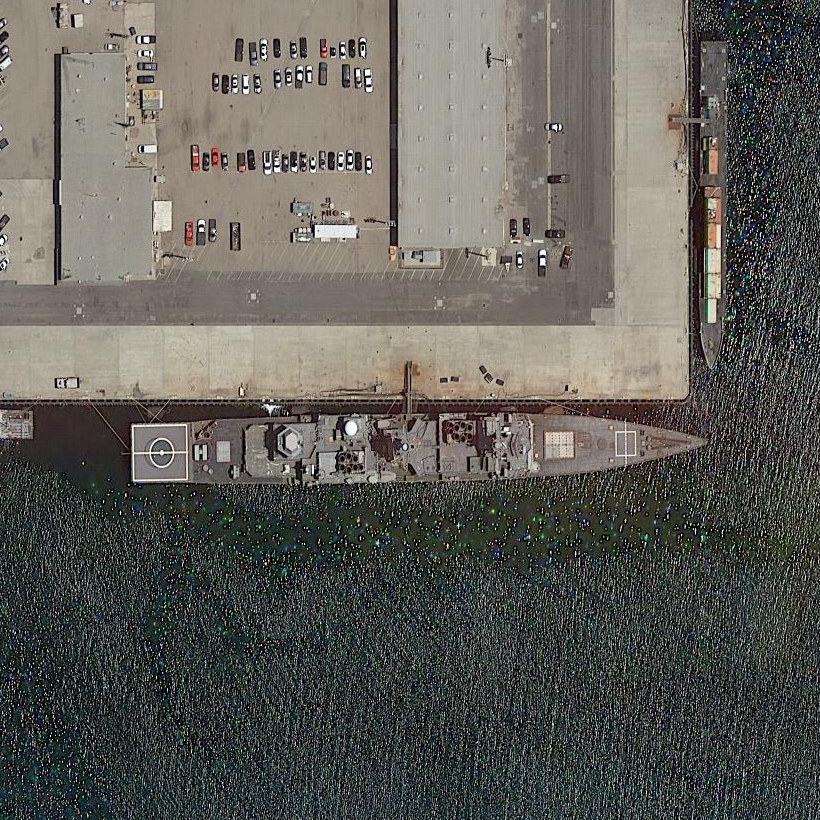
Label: cruiser